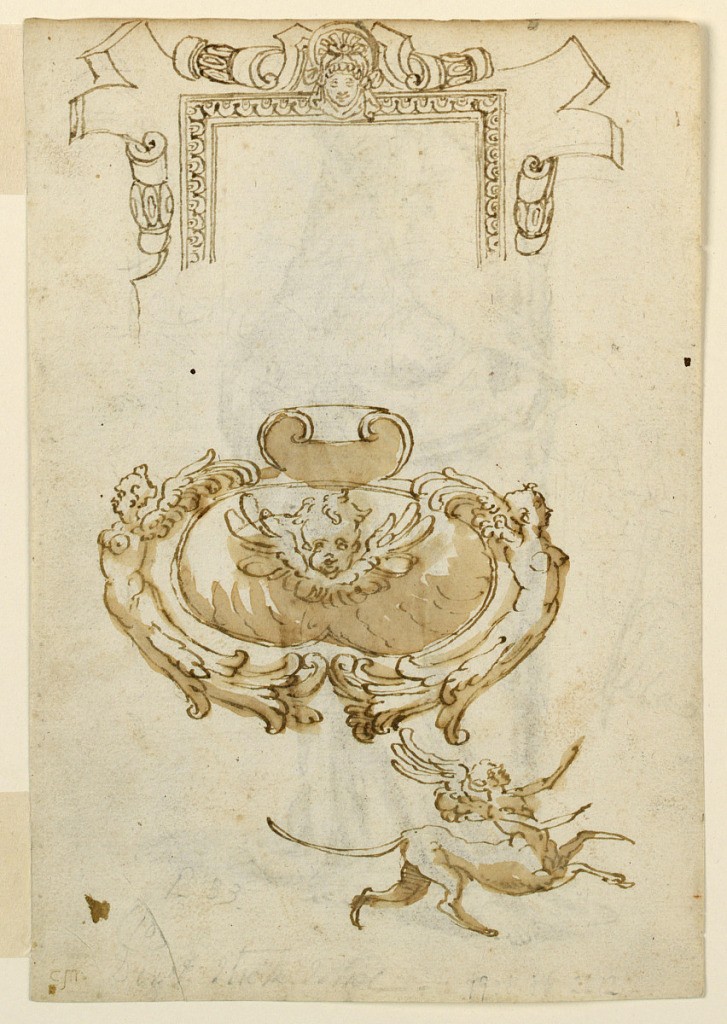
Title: A Frame, Escutcheon, Centaur
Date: ca. 1850
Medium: Black chalk, pen and bistre ink on laid paper; verso: black chalk, pen and ink, brush and dark brown watercolor, wash
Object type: Drawing
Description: Vertical rectangle. The top of an oblong frame with a scrollwork with a female mask in top center. In center, an escutcheon with a cherub framed laterally by half-figures of harpies. At bottom right, a winged centaur, shown in profile, turned toward right. Verso: The Madonna, obliquely shown, standing turned toward right. At left, a pen sketch of a right hand holding a quill.